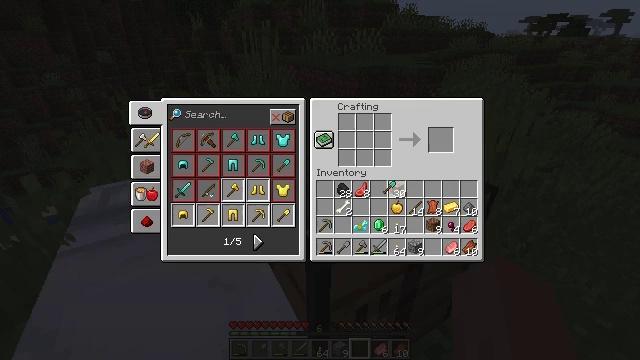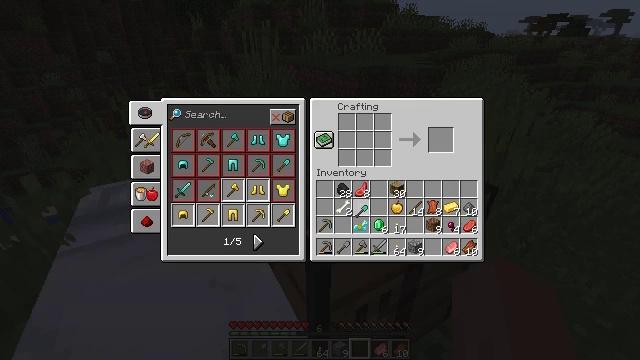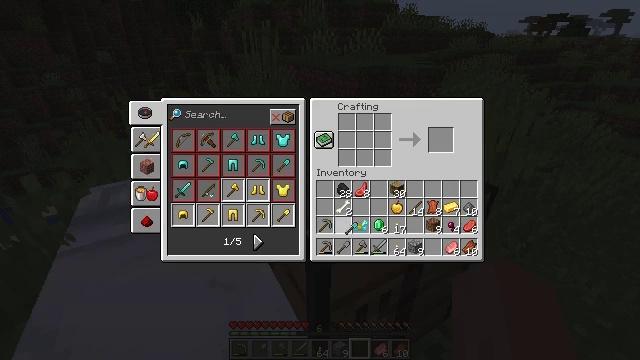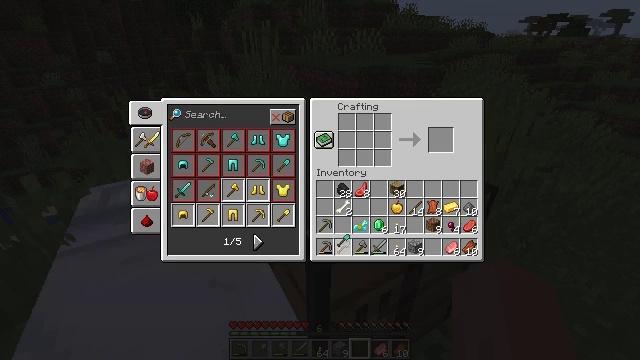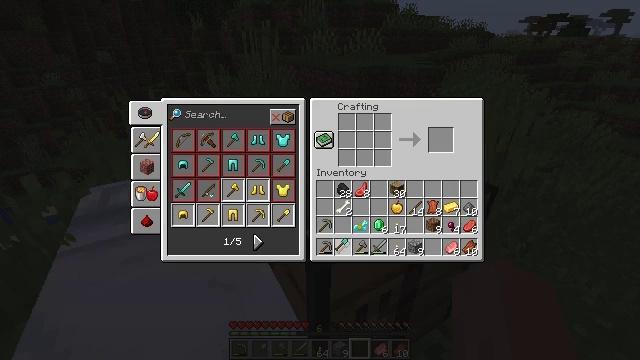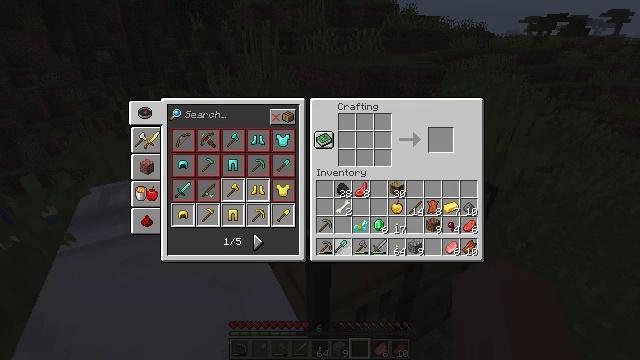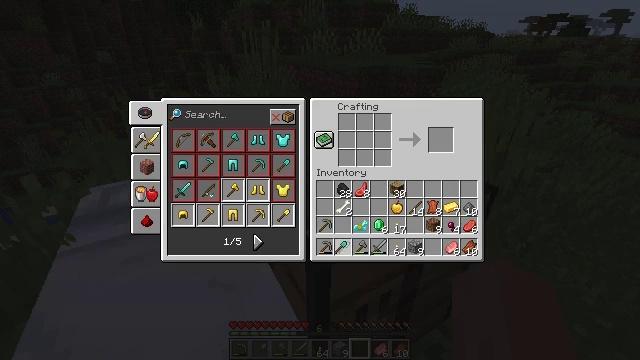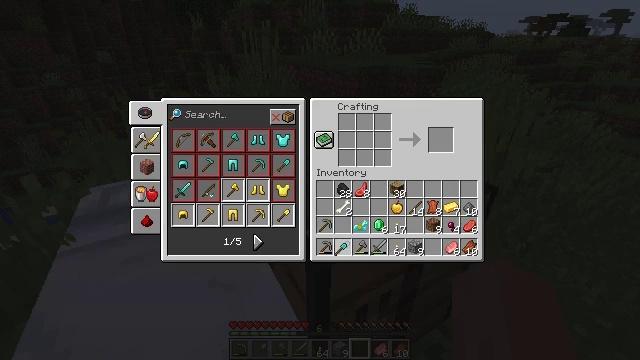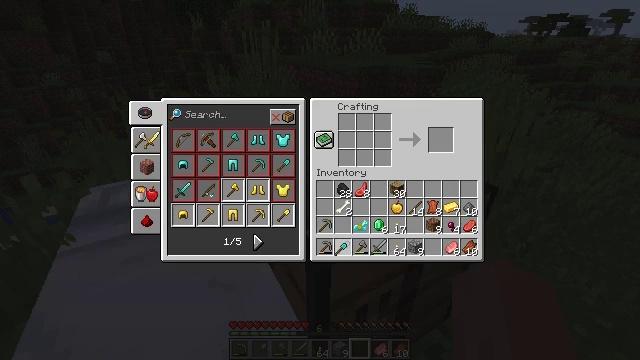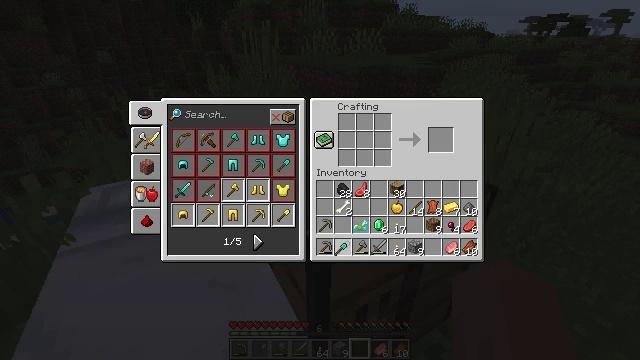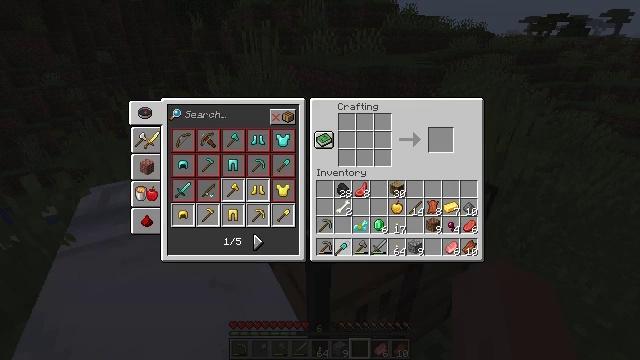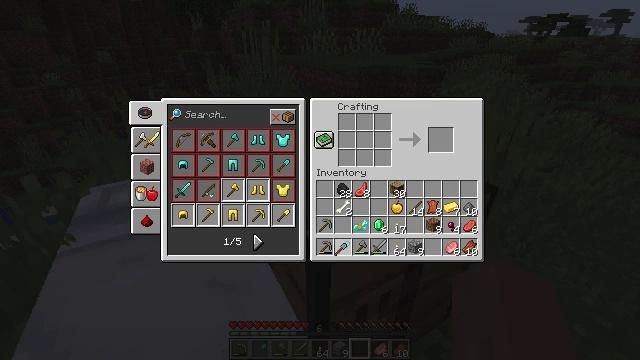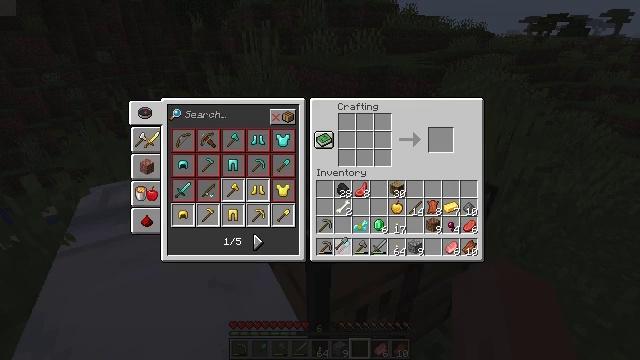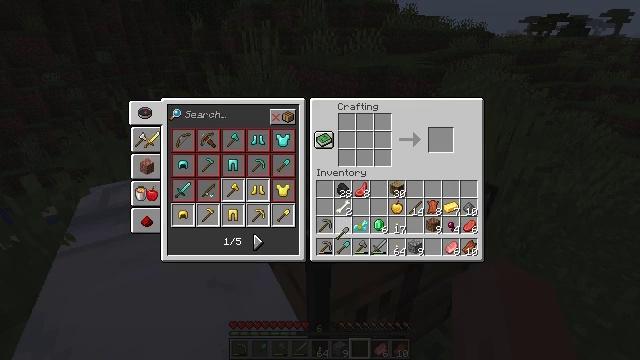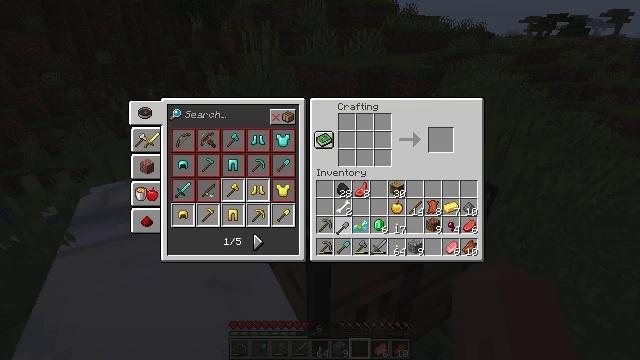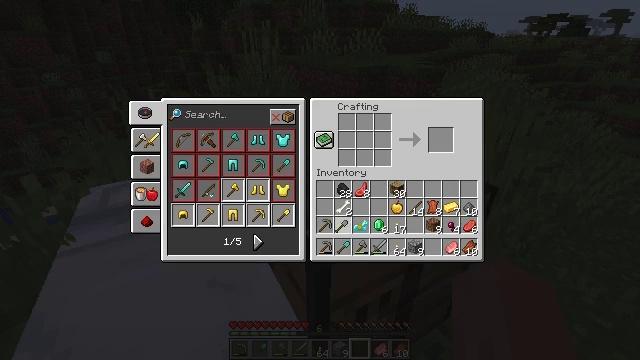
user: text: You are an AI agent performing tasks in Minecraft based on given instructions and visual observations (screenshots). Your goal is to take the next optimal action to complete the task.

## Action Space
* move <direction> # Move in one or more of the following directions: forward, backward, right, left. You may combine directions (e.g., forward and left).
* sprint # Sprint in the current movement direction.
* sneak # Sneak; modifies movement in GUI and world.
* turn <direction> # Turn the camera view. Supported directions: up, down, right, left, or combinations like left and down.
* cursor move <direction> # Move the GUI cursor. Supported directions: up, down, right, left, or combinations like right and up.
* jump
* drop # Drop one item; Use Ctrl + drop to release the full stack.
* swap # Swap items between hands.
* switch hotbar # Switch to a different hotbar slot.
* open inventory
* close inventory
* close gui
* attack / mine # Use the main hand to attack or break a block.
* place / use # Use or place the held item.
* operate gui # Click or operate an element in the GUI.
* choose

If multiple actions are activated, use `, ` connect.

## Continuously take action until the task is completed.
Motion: motion action
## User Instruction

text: Construct a golden pickaxe in the crafting table.
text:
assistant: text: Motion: cursor move left and down, open gui
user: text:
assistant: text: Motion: cursor move left and down
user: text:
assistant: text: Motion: cursor move left and down
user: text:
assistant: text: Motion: no_op
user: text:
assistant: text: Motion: no_op
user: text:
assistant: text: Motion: no_op
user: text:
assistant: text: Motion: no_op
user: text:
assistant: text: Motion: operate gui
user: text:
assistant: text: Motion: operate gui
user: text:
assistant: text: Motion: operate gui
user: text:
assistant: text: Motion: no_op
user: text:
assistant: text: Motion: no_op
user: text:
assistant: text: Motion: cursor move up
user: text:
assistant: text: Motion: no_op
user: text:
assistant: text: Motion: no_op
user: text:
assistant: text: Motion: no_op
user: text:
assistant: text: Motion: no_op
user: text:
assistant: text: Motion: operate gui
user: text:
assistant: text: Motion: operate gui
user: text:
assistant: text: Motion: operate gui
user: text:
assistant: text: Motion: operate gui
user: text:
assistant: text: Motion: no_op
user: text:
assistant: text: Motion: no_op
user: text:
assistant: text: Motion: no_op
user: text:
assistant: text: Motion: no_op
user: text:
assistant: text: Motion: cursor move right
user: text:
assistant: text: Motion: cursor move right and up
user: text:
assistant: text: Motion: no_op
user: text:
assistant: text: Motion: no_op
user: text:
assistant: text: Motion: no_op